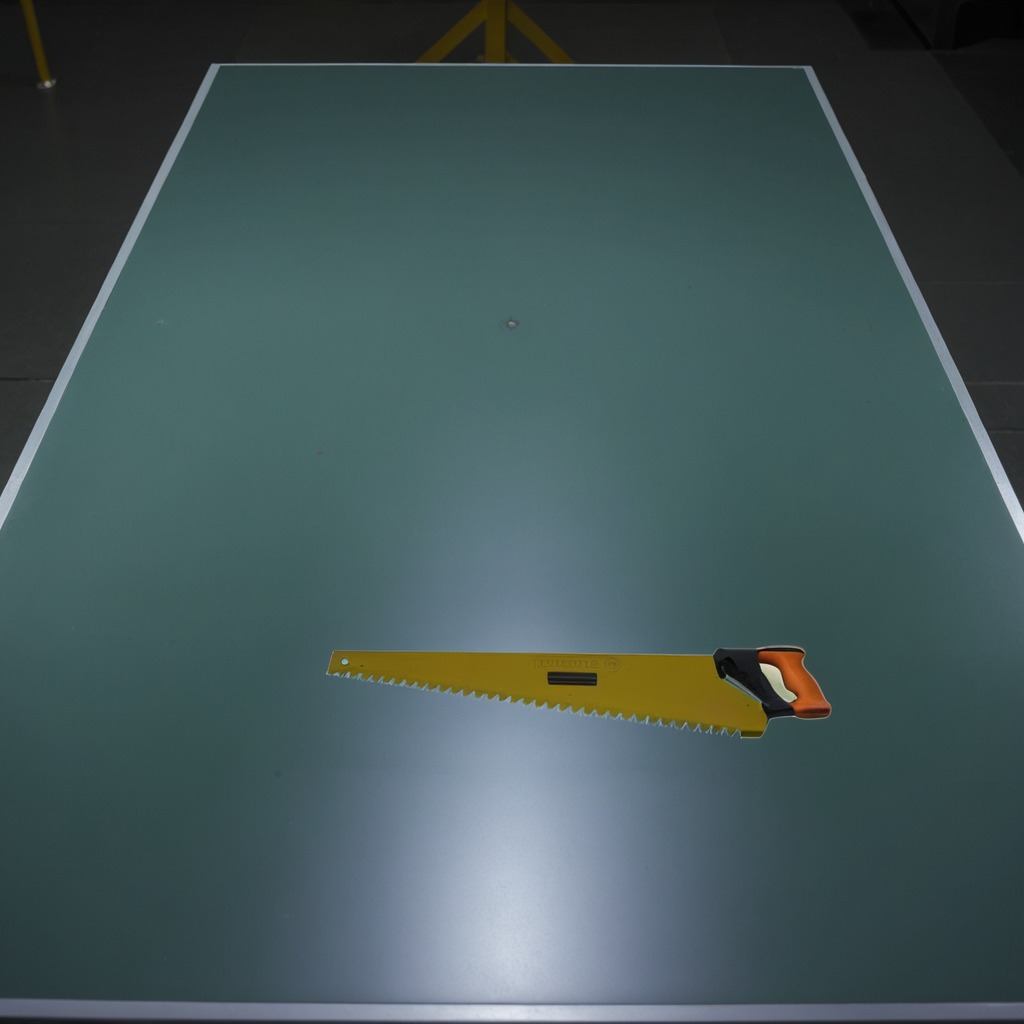
A metal saw lies on the table.